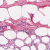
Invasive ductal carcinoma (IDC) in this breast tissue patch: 0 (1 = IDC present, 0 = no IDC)